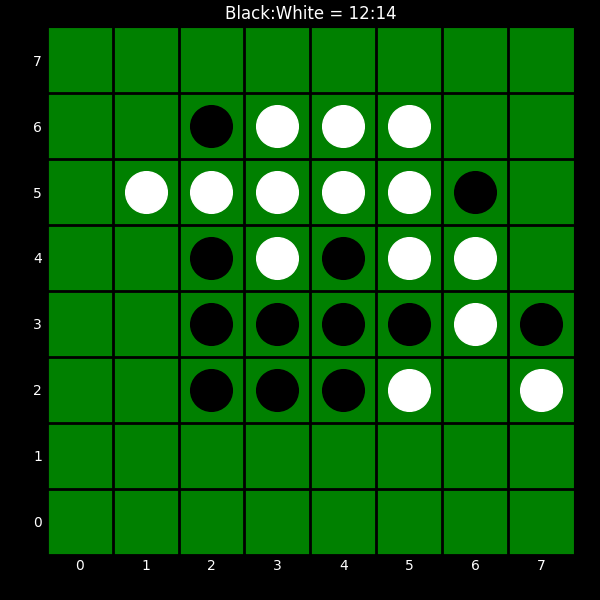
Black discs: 12
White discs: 14